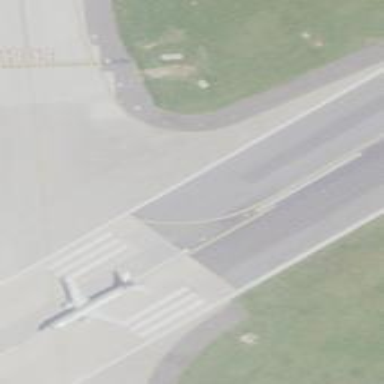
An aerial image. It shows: View of taxiway at the airport.